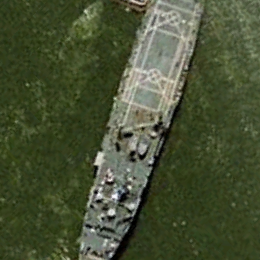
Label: combat